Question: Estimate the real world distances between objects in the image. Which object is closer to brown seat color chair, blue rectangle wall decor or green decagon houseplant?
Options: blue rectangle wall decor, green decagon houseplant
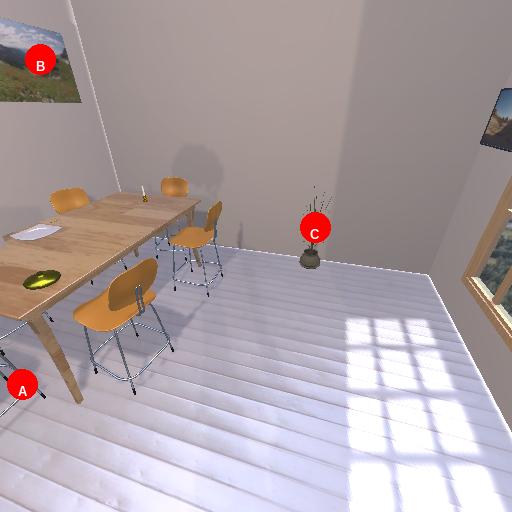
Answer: blue rectangle wall decor